八年级 · 组合几何学
如图，图中有个三角形，其中，是锐角三角形,
是直角三角形, \$ \qquad \$是钝角三角形.

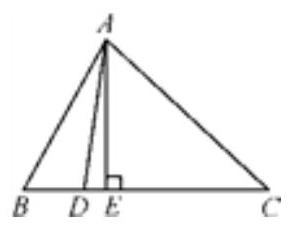
答案: $6 \quad \triangle A B C, \triangle A C D \quad \triangle A C E, \triangle A B E, \triangle A D E \quad \triangle A B D$